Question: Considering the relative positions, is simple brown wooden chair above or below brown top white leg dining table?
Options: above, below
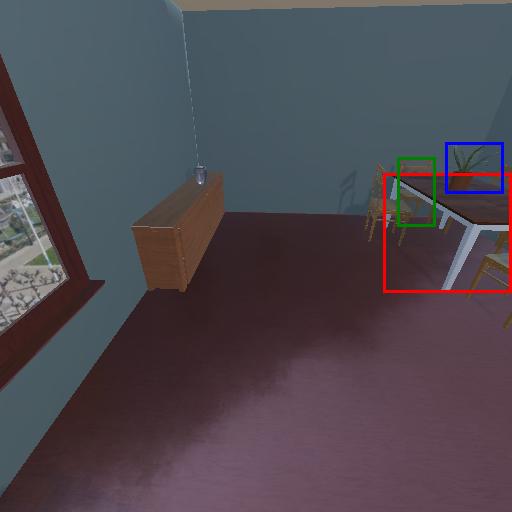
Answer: above